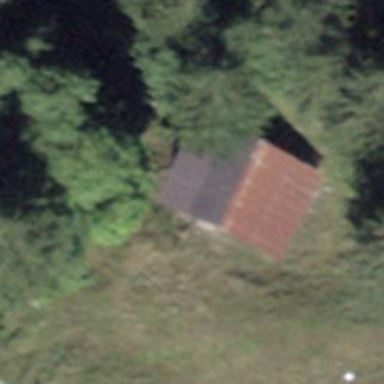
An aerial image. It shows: Farm auxiliary building.